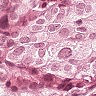
Metastatic tissue present: yes